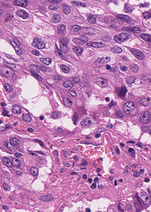
Tumor epithelial tissue: yes
Tumor-associated stroma tissue: yes
Normal tissue: no